Interaction volume radius: 5 \u00c5
Interaction volume height: 10 \u00c5
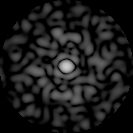
Disorder parameter: 0.8178